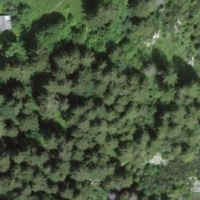
EUNIS habitat code: 44
Species observed at this site:
Angelica sylvestris